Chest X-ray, PA view. Patient: 66 years old, sex M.
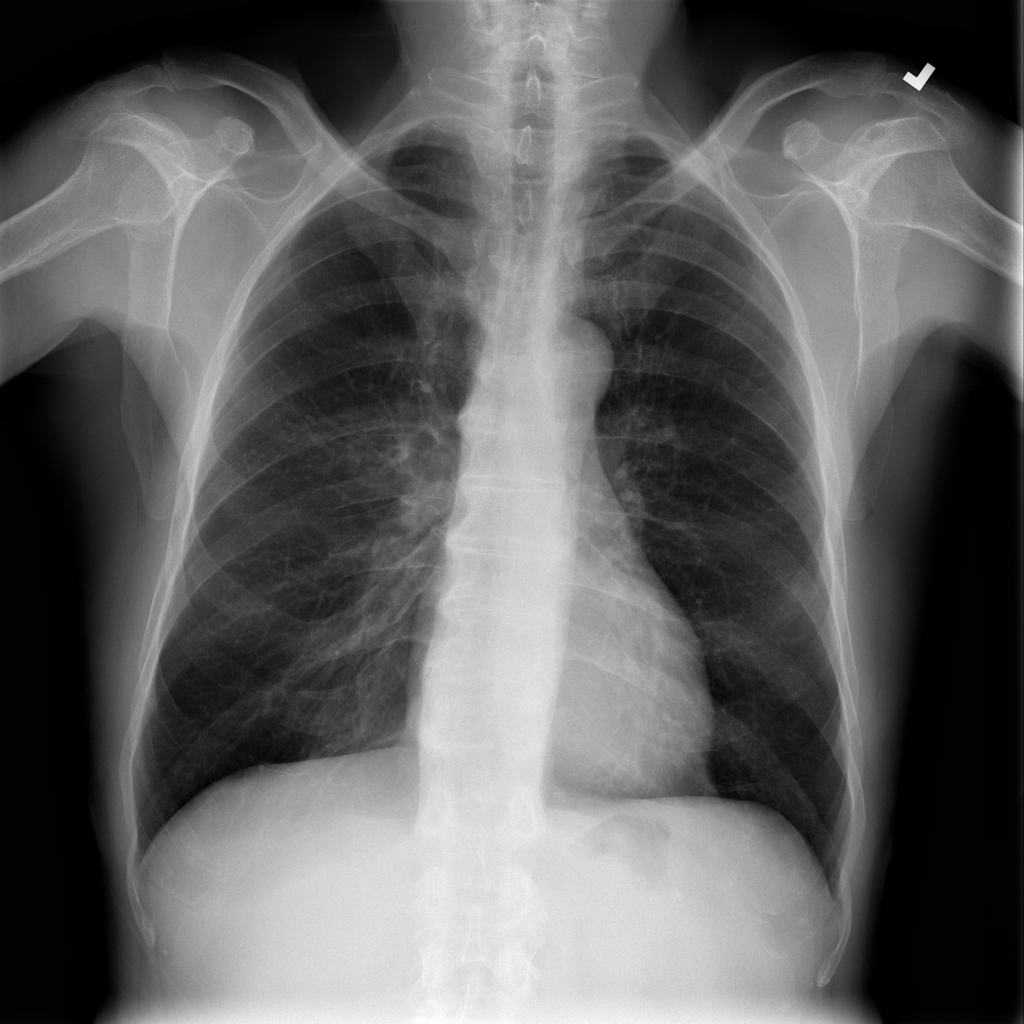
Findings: Infiltration